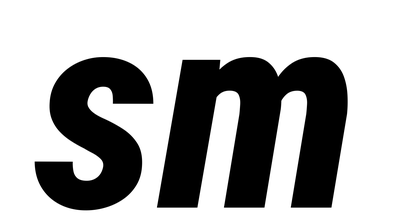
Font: Roboto-Italic_Condensed_ExtraBold_Italic